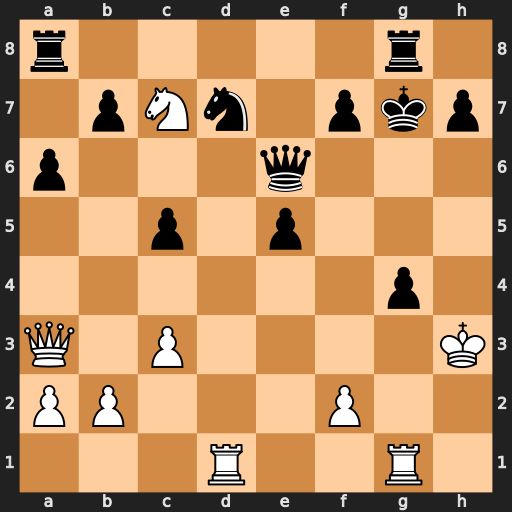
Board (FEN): r5r1/1pNn1pkp/p3q3/2p1p3/6p1/Q1P4K/PP3P2/3R2R1
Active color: w
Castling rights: -
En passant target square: -
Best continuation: Rxg4+ Qxg4+ Kxg4